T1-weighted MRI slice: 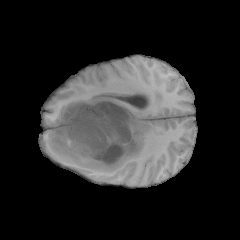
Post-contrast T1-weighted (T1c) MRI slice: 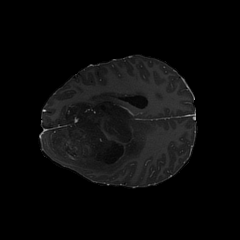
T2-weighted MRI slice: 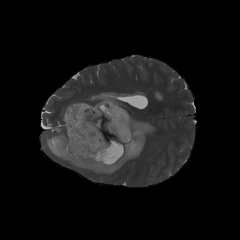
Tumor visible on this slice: yes